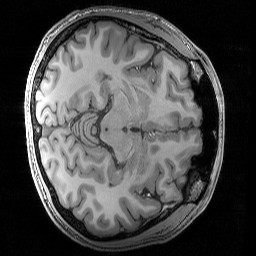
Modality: T1w
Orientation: axial
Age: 23
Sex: male
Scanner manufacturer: siemens
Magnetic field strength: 3 T
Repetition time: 2.3 s
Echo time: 0.00344 s